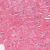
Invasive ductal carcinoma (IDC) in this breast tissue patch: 0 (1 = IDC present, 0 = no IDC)